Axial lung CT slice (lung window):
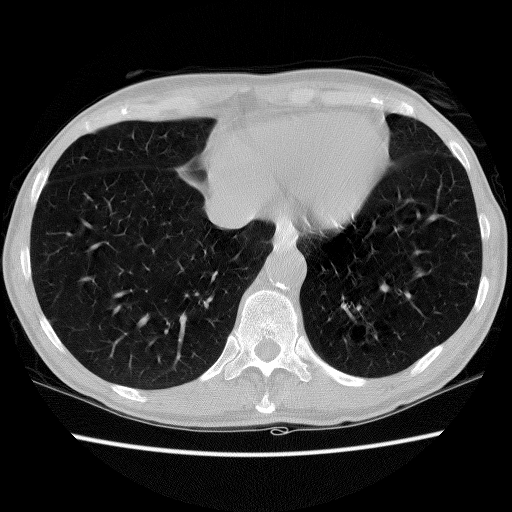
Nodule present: yes
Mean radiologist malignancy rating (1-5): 1